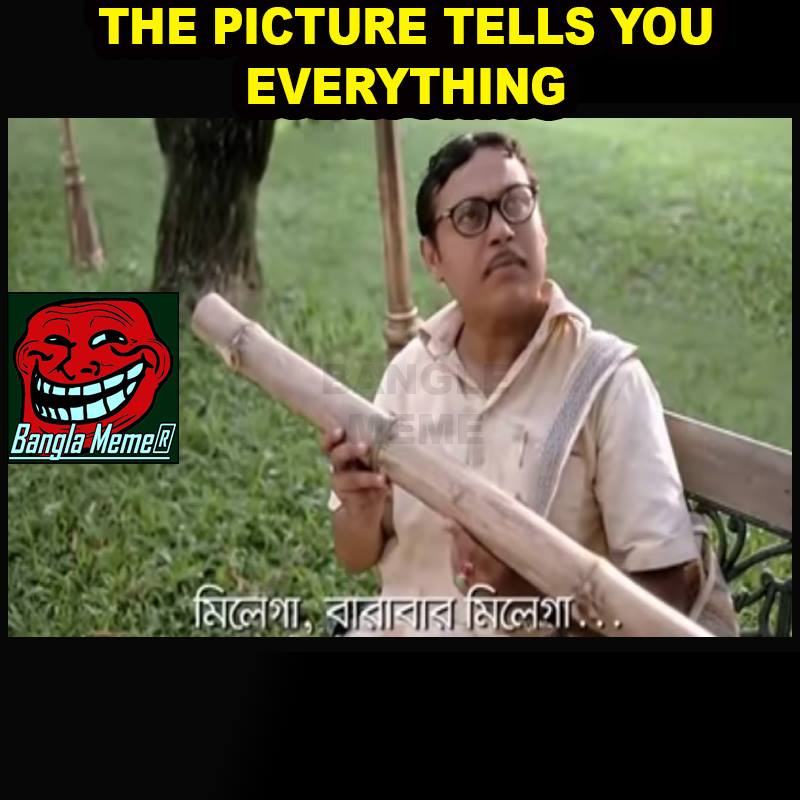
Caption: THE PICTURE TELLS YOU EVERYTHING    মিলেগা, বারবার মিলেগা...
Label: hate